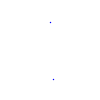
Particle: proton